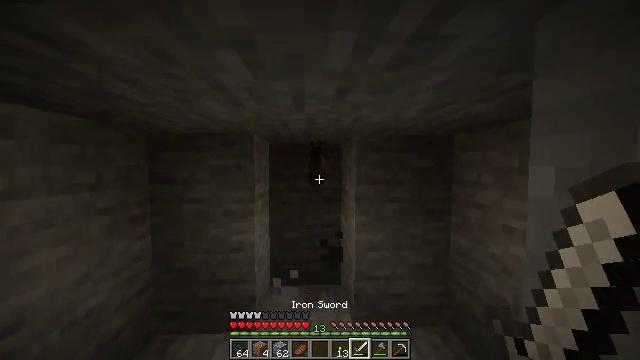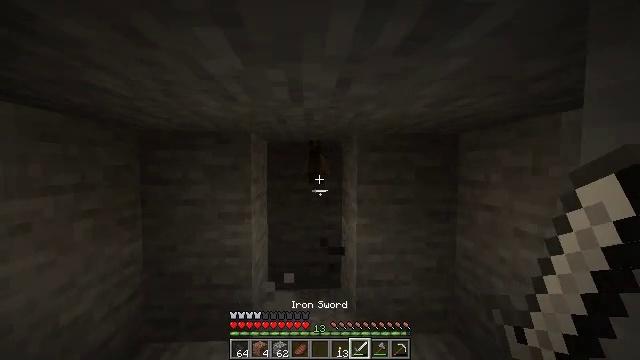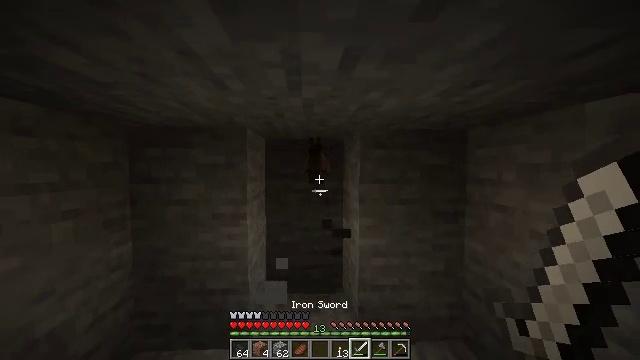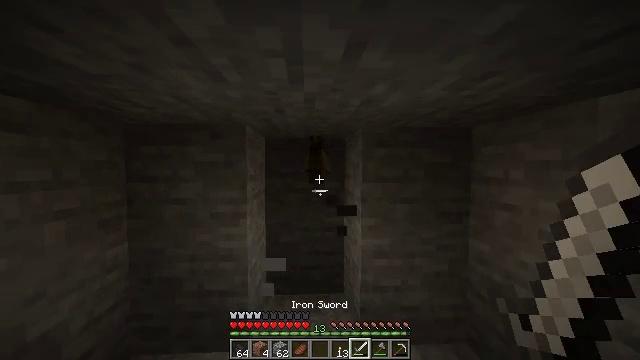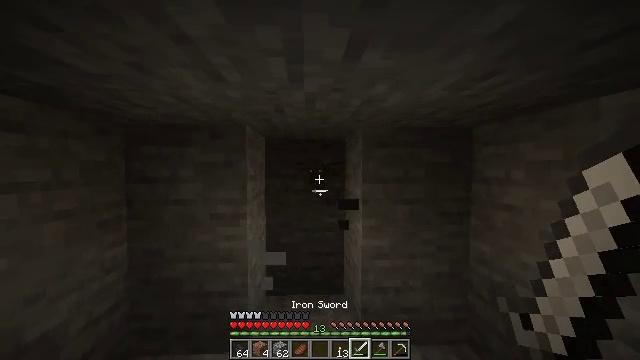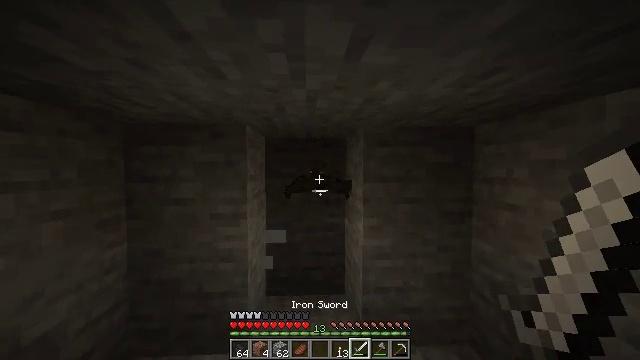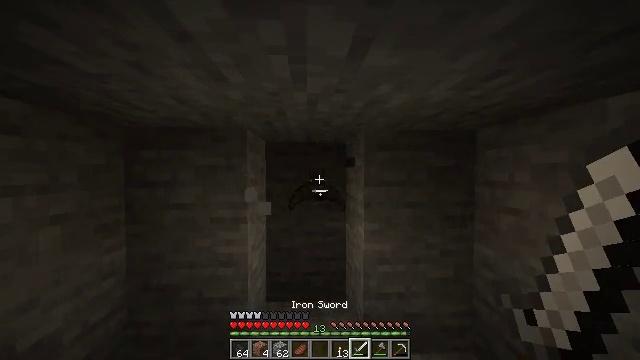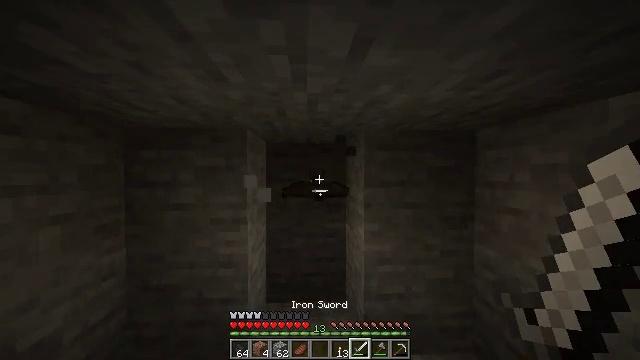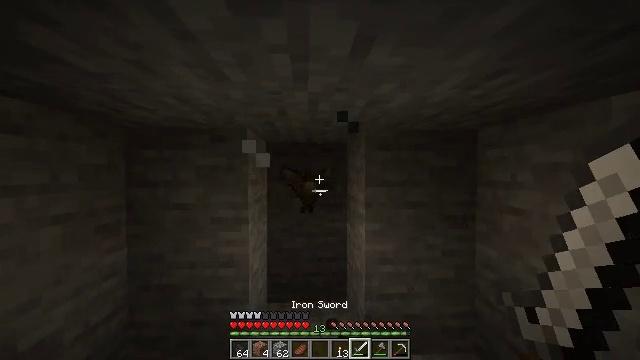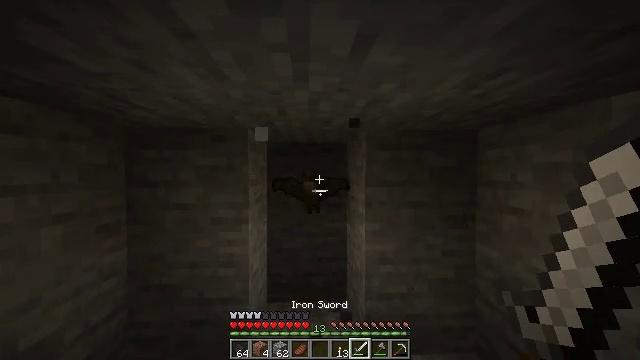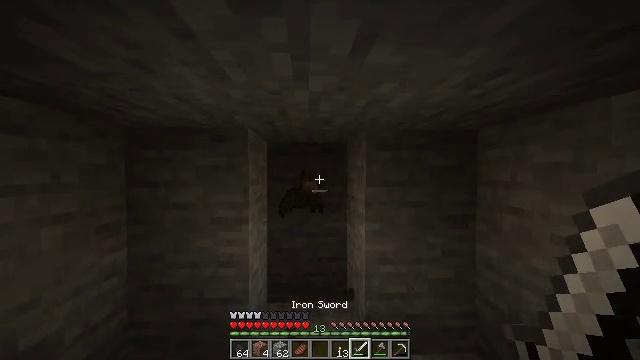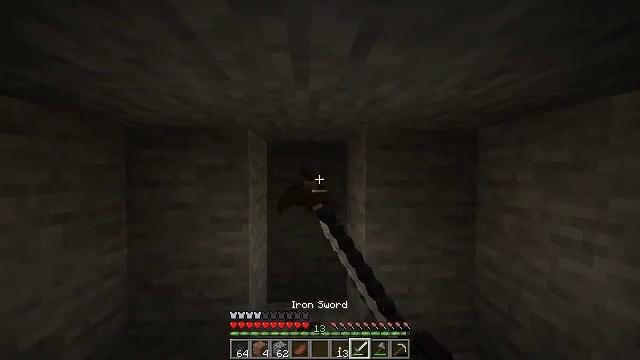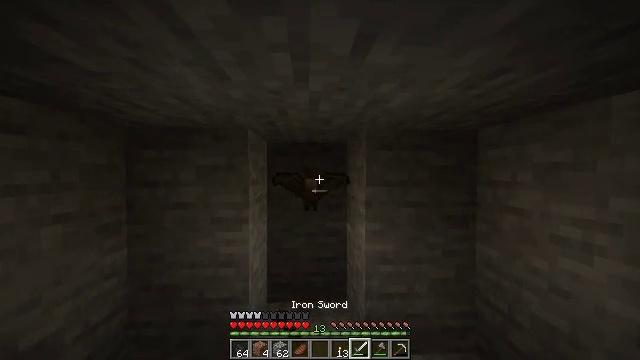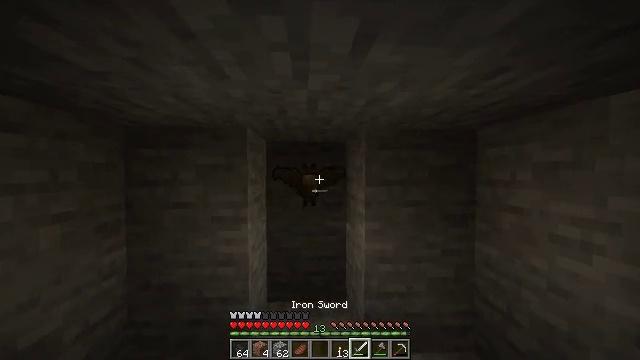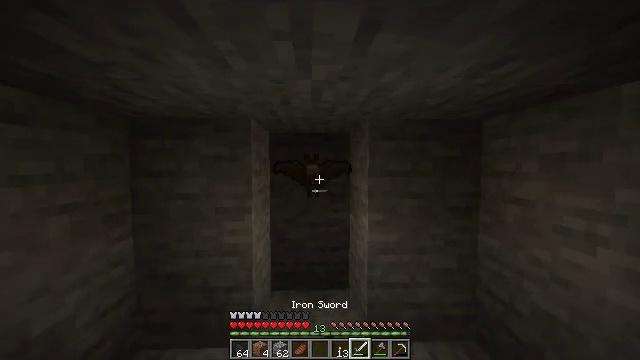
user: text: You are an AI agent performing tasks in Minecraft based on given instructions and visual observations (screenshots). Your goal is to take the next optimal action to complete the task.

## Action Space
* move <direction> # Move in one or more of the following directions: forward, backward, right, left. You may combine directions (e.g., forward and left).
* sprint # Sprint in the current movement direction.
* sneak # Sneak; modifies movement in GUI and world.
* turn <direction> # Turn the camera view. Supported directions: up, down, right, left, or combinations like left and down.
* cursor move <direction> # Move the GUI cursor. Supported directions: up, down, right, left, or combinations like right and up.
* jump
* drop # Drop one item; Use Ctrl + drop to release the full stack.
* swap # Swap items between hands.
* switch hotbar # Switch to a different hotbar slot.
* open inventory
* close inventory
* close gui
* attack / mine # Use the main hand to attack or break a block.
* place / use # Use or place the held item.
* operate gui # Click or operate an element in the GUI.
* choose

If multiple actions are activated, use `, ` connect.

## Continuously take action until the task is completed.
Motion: motion action
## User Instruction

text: Combat the bat.
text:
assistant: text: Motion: no_op
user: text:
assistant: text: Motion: no_op
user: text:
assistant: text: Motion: no_op
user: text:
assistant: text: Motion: no_op
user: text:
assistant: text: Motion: no_op
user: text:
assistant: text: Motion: turn up
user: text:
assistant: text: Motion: no_op
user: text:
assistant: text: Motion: no_op
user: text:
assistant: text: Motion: no_op
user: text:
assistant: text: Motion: attack / mine
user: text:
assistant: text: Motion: attack / mine
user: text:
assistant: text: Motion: attack / mine
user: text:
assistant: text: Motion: no_op
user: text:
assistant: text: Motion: turn down
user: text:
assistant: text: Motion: no_op